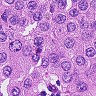
Metastatic tissue present: yes